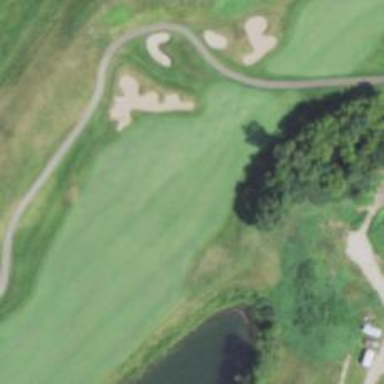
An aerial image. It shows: Golf hole.